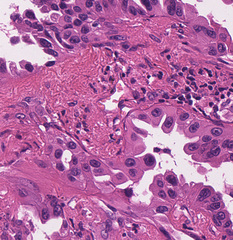
Tumor epithelial tissue: yes
Tumor-associated stroma tissue: yes
Normal tissue: no